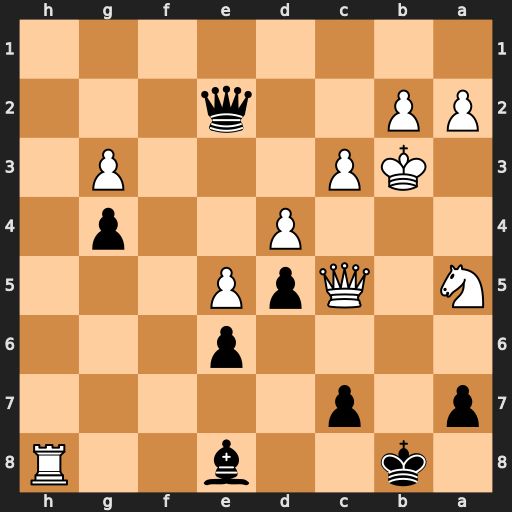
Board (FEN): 1k2b2R/p1p5/4p3/N1QpP3/3P2p1/1KP3P1/PP2q3/8
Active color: b
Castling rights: -
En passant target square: -
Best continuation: Qd1+ Ka3 Qa4#